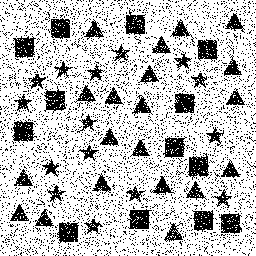
Squares: 13
Triangles: 20
Stars: 15
Total shapes: 48